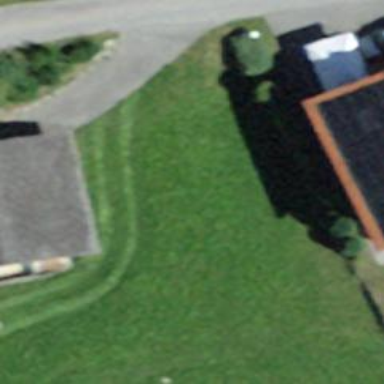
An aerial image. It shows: Gabled roof house.